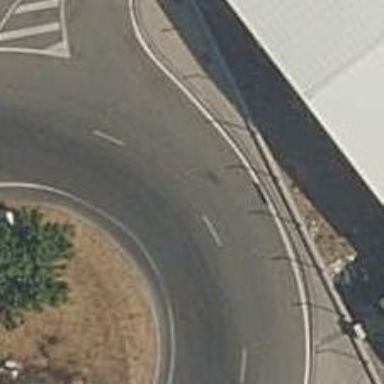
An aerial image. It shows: Tertiary road leading to roundabout.